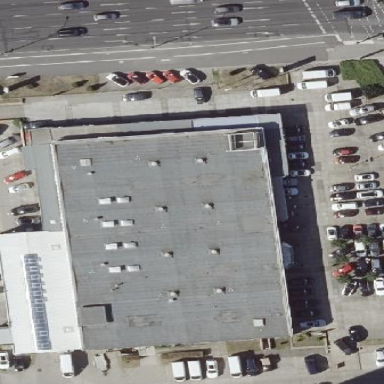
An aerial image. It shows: Retail building housing car shop.